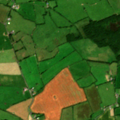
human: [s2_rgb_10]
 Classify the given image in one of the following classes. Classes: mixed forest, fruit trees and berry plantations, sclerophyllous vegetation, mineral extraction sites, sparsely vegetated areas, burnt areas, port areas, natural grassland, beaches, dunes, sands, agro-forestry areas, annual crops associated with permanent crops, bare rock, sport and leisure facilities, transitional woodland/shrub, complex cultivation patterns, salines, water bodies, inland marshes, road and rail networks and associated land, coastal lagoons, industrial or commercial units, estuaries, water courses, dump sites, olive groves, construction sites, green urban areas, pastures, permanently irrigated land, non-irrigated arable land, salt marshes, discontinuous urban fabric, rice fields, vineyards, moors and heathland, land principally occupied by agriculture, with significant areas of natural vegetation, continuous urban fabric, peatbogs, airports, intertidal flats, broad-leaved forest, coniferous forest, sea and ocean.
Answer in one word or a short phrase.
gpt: non-irrigated arable land, pastures, complex cultivation patterns, land principally occupied by agriculture, with significant areas of natural vegetation